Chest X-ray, PA view. Patient: 59 years old, sex M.
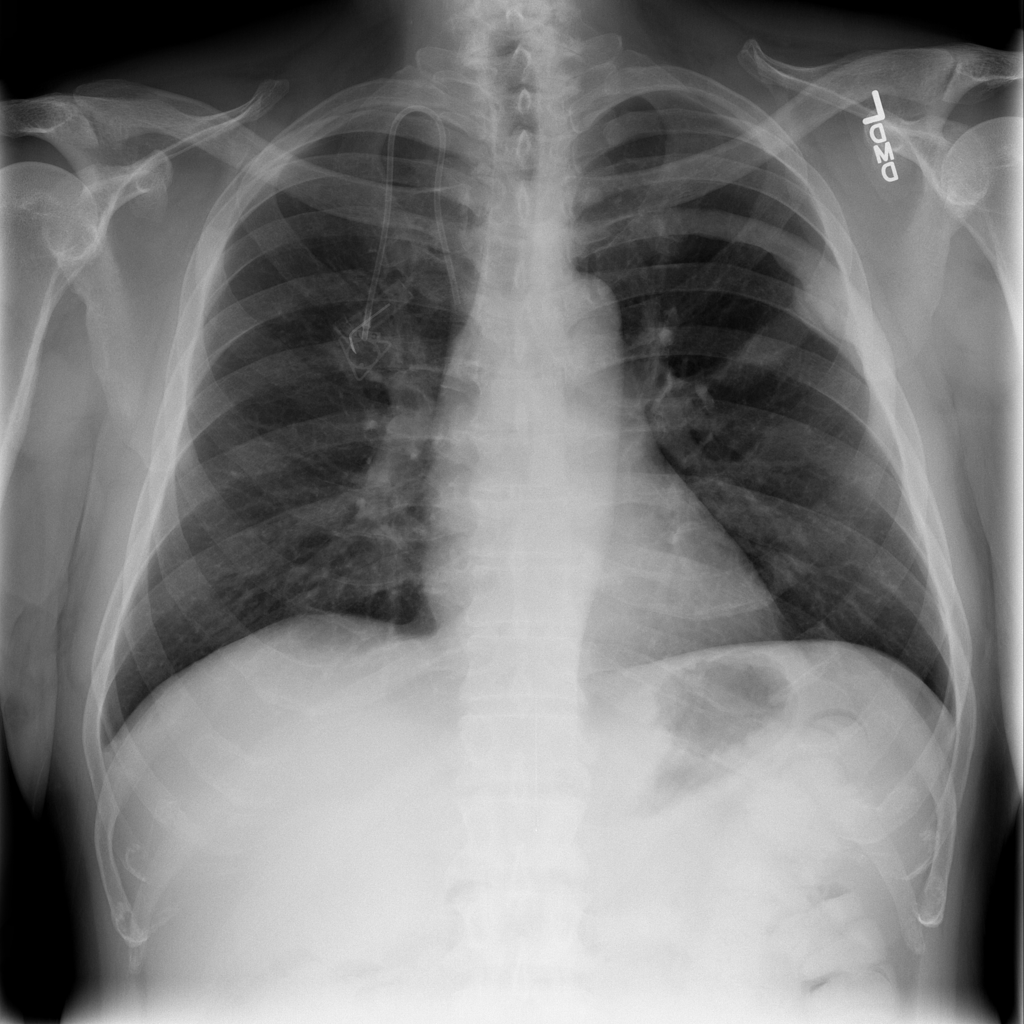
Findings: No Finding